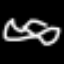
Label: squiggle